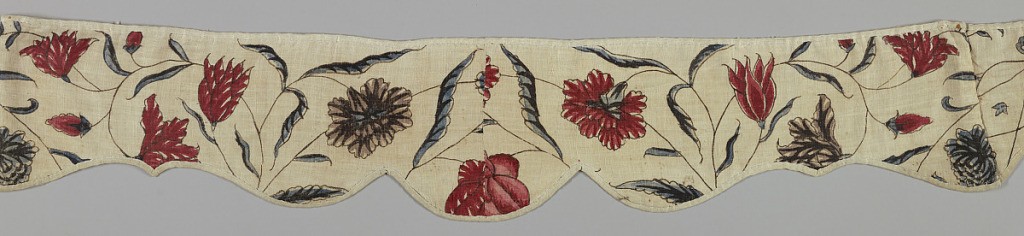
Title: Valance
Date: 18th century
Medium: cotton Technique: mordant painted and dyed and resist dyed (chintz) on plain weave
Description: Indian chintz. Twelve fragmentary pieces sewn together to form three complete and part of one window valance. Design of flowers - in Indian style - in blue and red outlined in black on white ground.